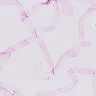
Metastatic tissue present: no